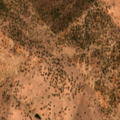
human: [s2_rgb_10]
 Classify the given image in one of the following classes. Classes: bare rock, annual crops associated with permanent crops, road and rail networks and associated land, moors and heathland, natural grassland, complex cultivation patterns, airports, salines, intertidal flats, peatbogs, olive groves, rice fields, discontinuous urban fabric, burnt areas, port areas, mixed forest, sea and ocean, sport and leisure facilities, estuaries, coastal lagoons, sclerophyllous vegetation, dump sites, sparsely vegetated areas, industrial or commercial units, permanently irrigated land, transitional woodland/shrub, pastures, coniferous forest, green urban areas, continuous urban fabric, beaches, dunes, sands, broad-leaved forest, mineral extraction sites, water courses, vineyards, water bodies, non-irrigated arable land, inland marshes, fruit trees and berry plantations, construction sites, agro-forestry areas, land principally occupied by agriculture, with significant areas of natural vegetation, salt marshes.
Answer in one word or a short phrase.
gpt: pastures, agro-forestry areas, broad-leaved forest